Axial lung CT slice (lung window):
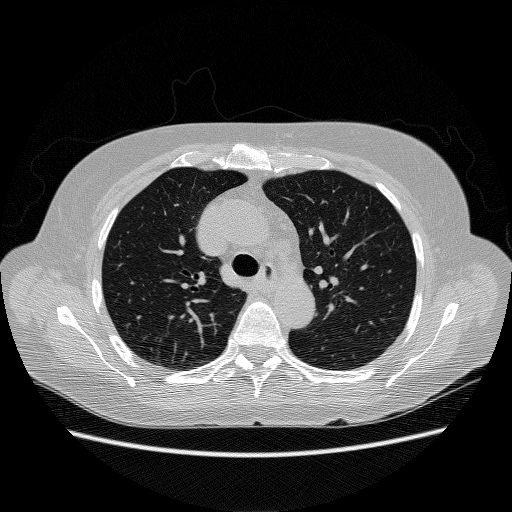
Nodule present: no